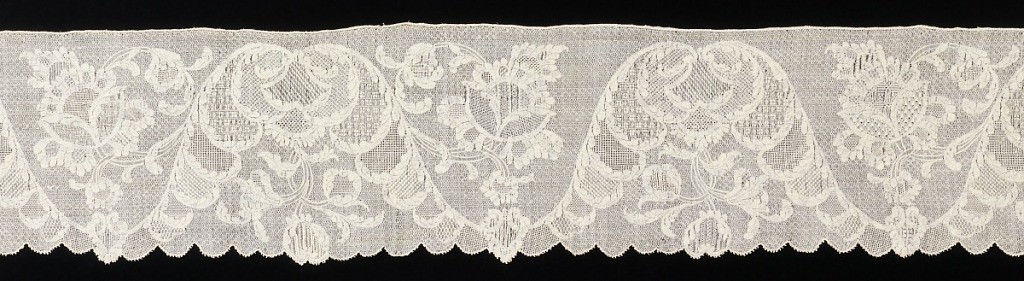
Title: Band
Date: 1700–1750
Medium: linen Technique: needlework on sheer plain weave foundation fabric (herringbone stitch on the back for opaque areas; on the front, chain stitch for stems; deflected element work in various patterns using satin and stem stitches plus running and wrapping stitches; edge finished with buttonhole stitch)
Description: Band showing a floral serpentine interspersed by cartouche-like shapes.